Question: I use this code to create marker on Google Map for iOS.
'''
self.mapView = [GMSMapView mapWithFrame:CGRectZero camera:camera];
self.mapView.myLocationEnabled = YES;
self.mapView.accessibilityElementsHidden = NO;
self.mapView.frame = self.view.bounds;
self.mapView.autoresizingMask = UIViewAutoresizingFlexibleBottomMargin | UIViewAutoresizingFlexibleLeftMargin | UIViewAutoresizingFlexibleRightMargin | UIViewAutoresizingFlexibleTopMargin | UIViewAutoresizingFlexibleWidth | UIViewAutoresizingFlexibleHeight;
self.mapView.delegate = self;
self.mapView.settings.myLocationButton = YES;
[self.view addSubview:self.mapView];
GMSMarker *marker = [[GMSMarker alloc] init];
marker.position = CLLocationCoordinate2DMake(-33.86, 151.20);
marker.map = self.mapView;
'''
But I need the marker to look like this:

I know how to do that with Apple Map, but I need to use Google Map (because in some cities Apple Map doesn't show almost anything).
For google map I found only code like this:
'''
marker.icon = image; // image from xib file
'''
So I will need to create image from xib for each marker. I will have a lot of markers, so may be with this approach I will get memory warning.
Do anybody know better way to implement marker like that?
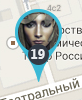
Answer: Since GMSMarker only allows an UIImage to be set as icon, I implemented something similar like this:
(it's in Swift, but the concept is the same for Objective C)
'''
var gasView = UIView(frame:CGRectMake(0, 0, 30, 37))
//Add Label
var lblPrecio = UILabel(frame: CGRectMake(0, 37-18, 30, 10))
lblPrecio.text = "hello"
lblPrecio.textAlignment = NSTextAlignment.Center
gasView.addSubview(lblPrecio)
//Add Logo
var logo = UIImageView(frame: CGRectMake(30-23, 2, 16, 16))
logo.image = UIImage(named: "Logo")
gasView.addSubview(logo)
//Add Callout Background Image
gasView.backgroundColor = UIColor(patternImage: UIImage(named: "Callout")!)
marker.icon = imageFromView(gasView)
'''
Where the function imageFromView is the following:
'''
private func imageFromView(aView:UIView) -> UIImage {
if(UIScreen.mainScreen().respondsToSelector("scale")) {
UIGraphicsBeginImageContextWithOptions(aView.frame.size, false, UIScreen.mainScreen().scale)
}
else {
UIGraphicsBeginImageContext(aView.frame.size)
}
aView.layer.renderInContext(UIGraphicsGetCurrentContext())
var image = UIGraphicsGetImageFromCurrentImageContext()
UIGraphicsEndImageContext()
return image
}
'''
Hope this helps.